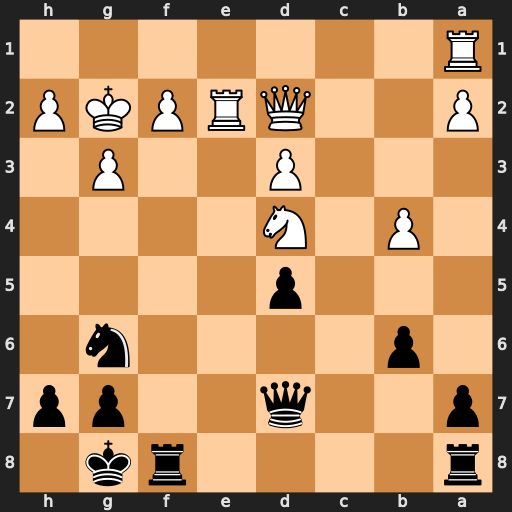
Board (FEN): r4rk1/p2q2pp/1p4n1/3p4/1P1N4/3P2P1/P2QRPKP/R7
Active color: b
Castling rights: -
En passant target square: -
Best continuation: Qg4 Qb2 Nf4+